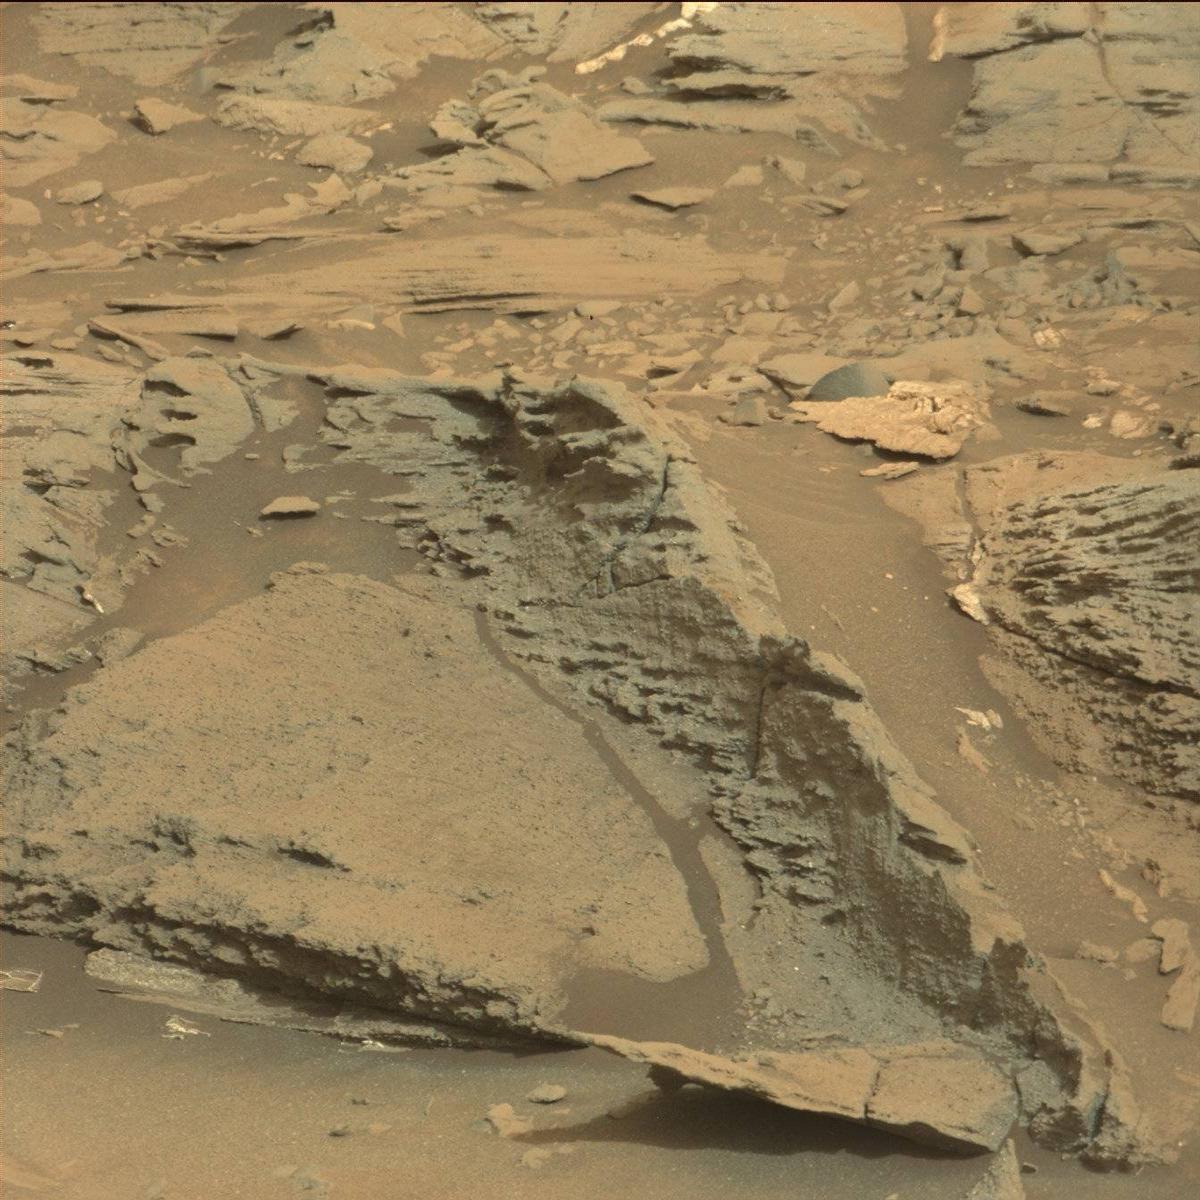
Terrain classes present: Bedrock, Rock, Sand / Soil